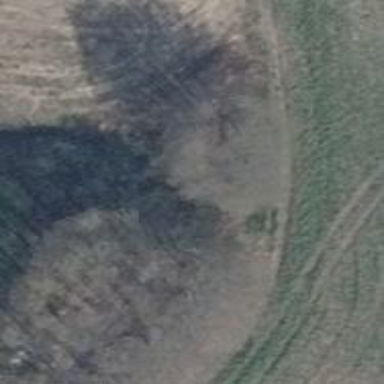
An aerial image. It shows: Row of trees in natural setting.